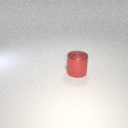
large red metal cylinder